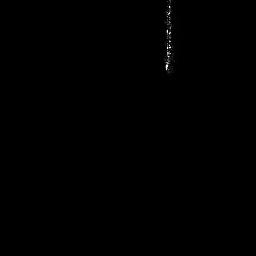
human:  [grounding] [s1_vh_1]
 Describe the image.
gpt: In the satellite image, there is  <ref>1 medium ship </ref> <box>[[63, 0, 66, 27, 0]]</box> located at top.